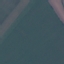
Land use / land cover: AnnualCrop